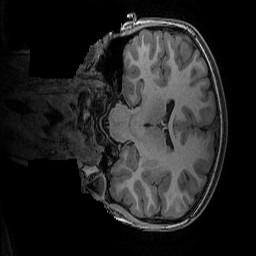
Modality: T1w
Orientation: coronal
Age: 8
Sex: female
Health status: ill
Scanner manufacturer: ge
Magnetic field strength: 3 T
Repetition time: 0.007664 s
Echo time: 0.00342 s